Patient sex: M
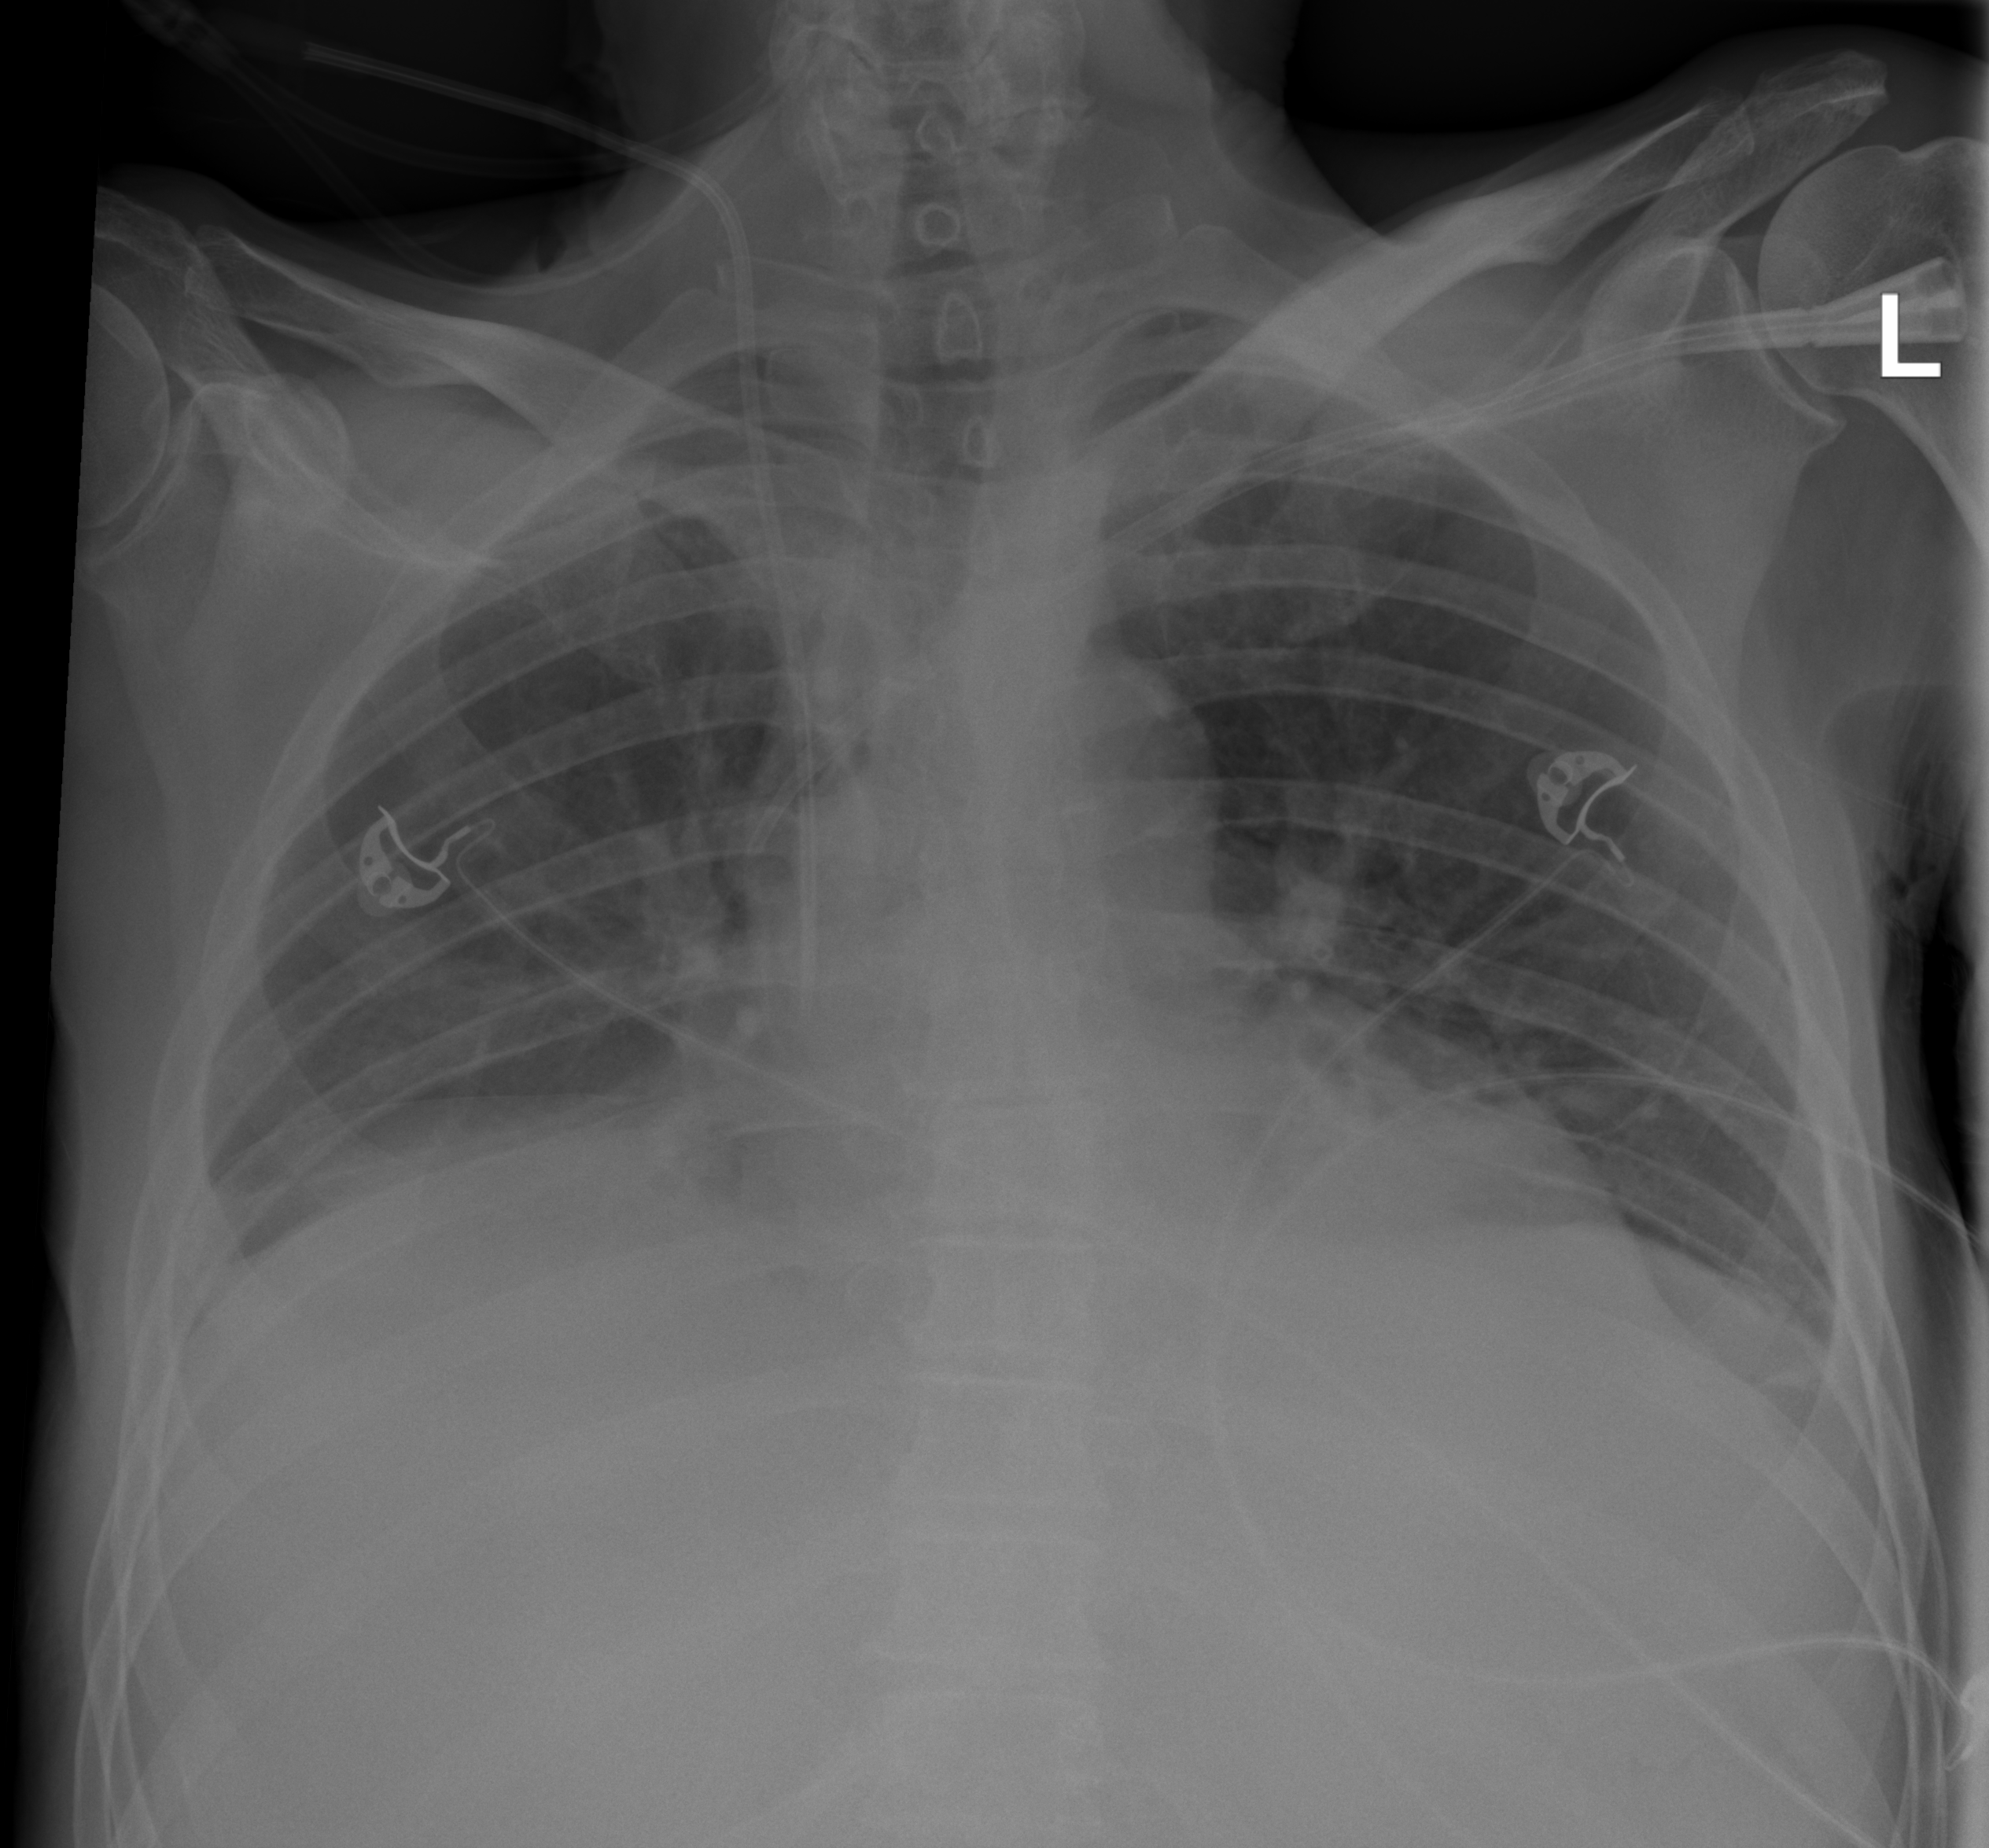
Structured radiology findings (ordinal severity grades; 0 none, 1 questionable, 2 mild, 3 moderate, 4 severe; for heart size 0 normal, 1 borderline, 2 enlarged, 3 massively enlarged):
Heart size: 2
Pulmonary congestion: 0
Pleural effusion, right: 1
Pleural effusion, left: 1
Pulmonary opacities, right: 0
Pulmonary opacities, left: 0
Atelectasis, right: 2
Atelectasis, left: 2